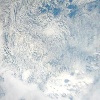
Label: cloud